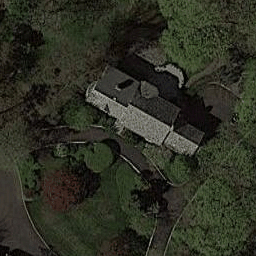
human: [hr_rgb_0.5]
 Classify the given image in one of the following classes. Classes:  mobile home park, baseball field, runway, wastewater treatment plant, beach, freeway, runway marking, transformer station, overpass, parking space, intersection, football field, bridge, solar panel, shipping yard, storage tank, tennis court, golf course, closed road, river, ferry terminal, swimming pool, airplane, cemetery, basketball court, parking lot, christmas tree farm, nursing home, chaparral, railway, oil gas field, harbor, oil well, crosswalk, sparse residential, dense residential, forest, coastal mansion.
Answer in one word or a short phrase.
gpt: sparse residential